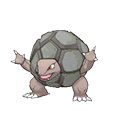
Pok\u00e9mon: golem